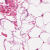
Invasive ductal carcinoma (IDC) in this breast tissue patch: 0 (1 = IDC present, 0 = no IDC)